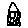
Label: house